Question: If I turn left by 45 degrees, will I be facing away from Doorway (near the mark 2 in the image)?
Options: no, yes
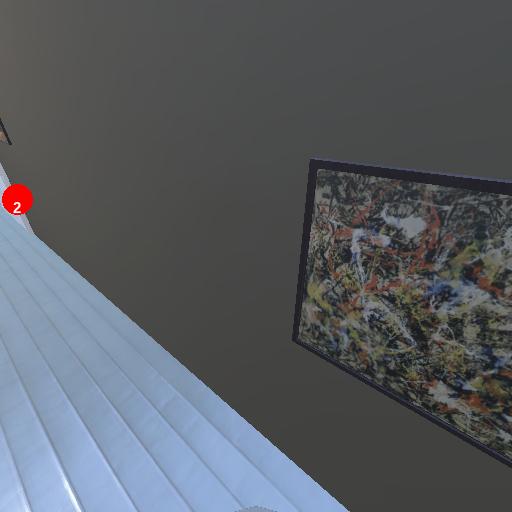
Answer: no